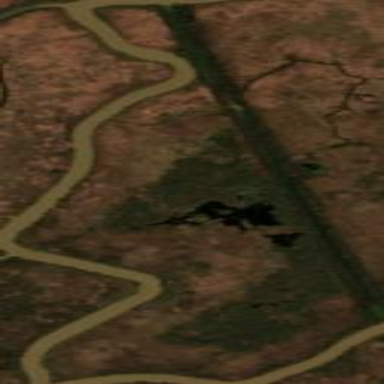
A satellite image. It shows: Marshy wetland area.